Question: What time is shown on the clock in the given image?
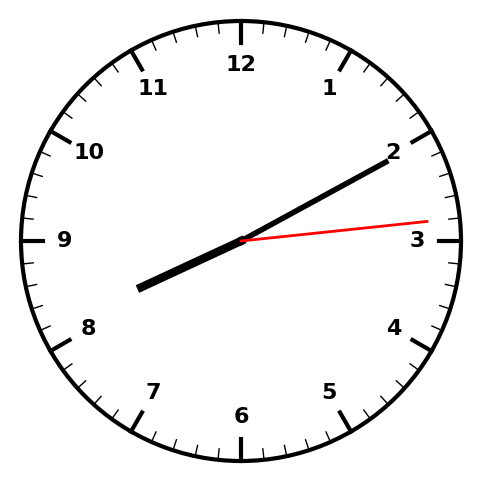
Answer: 08:10:14